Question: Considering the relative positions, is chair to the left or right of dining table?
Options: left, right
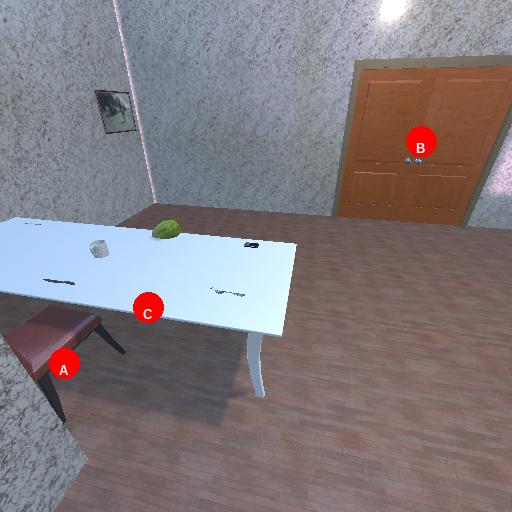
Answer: left